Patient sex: M
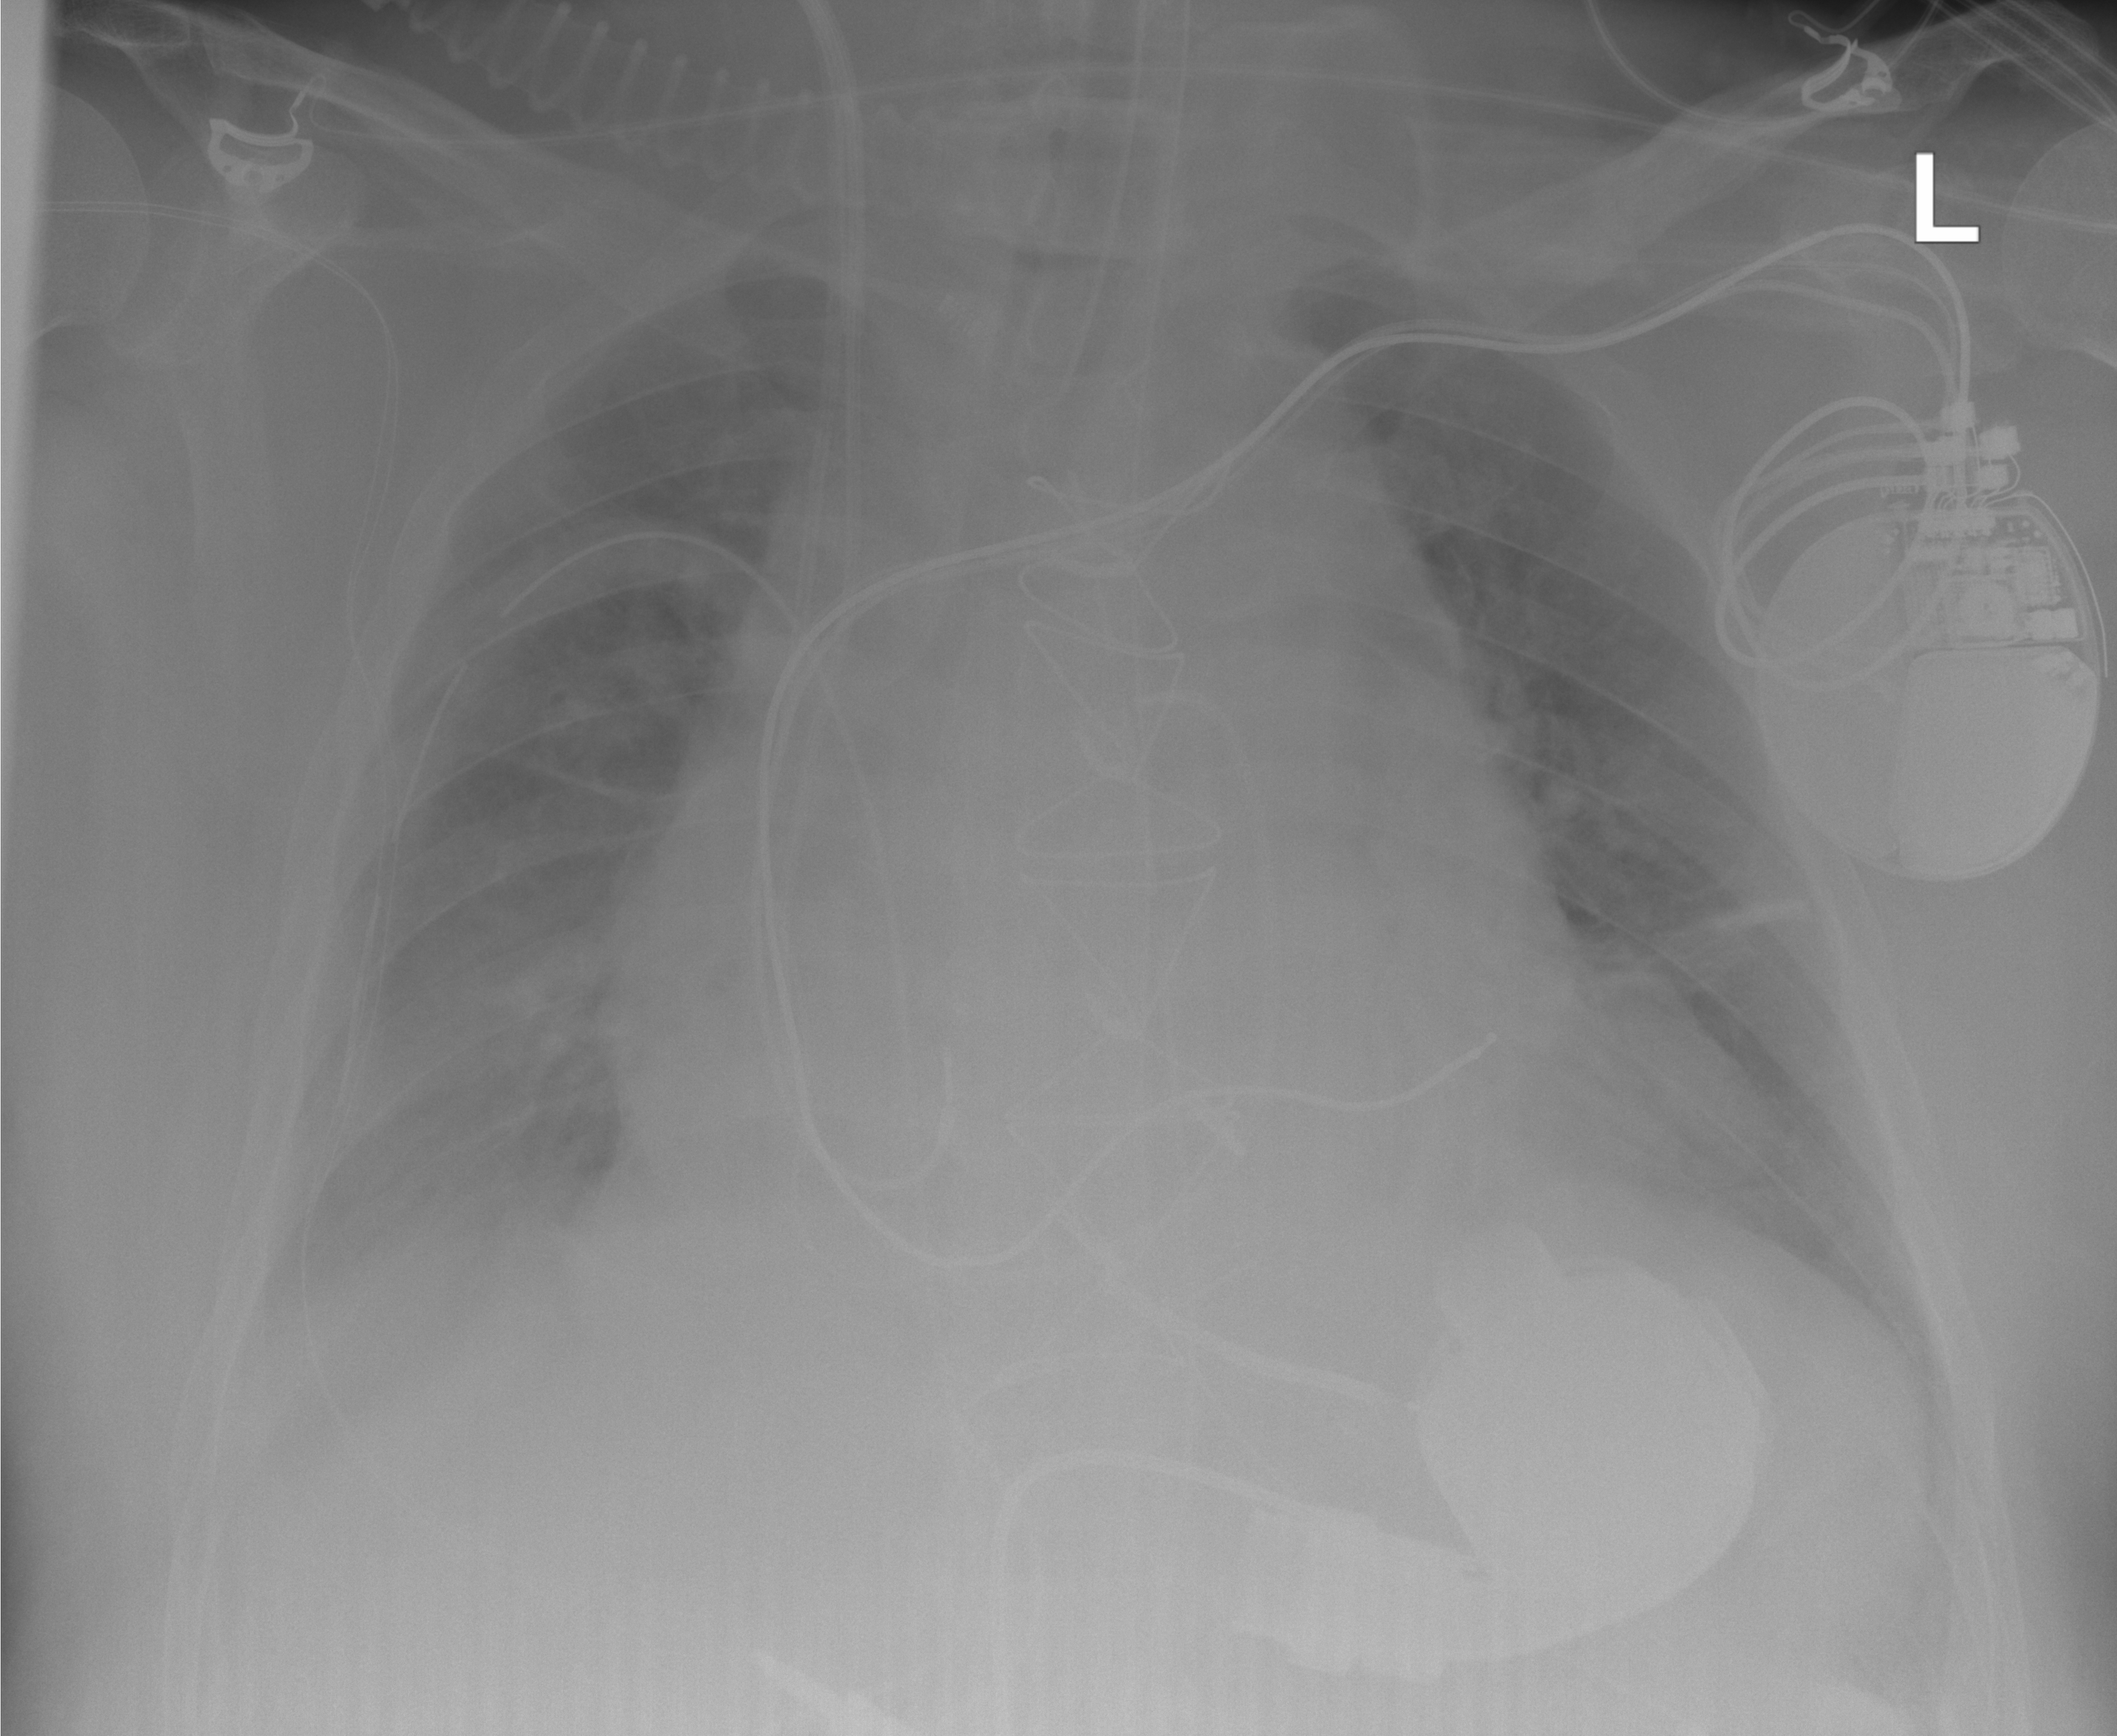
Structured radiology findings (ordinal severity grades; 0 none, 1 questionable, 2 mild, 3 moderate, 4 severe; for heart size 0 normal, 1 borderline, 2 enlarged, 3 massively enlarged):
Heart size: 3
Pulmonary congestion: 2
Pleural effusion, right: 2
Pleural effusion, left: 2
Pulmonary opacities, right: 2
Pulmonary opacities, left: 1
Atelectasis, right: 2
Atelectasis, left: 2